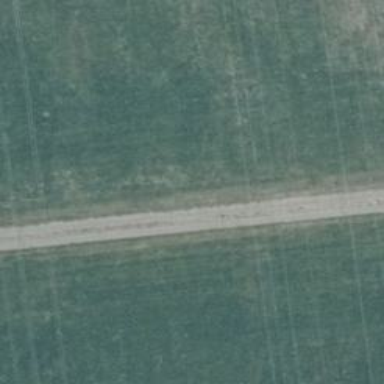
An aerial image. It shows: Unclassified road with concrete lanes.